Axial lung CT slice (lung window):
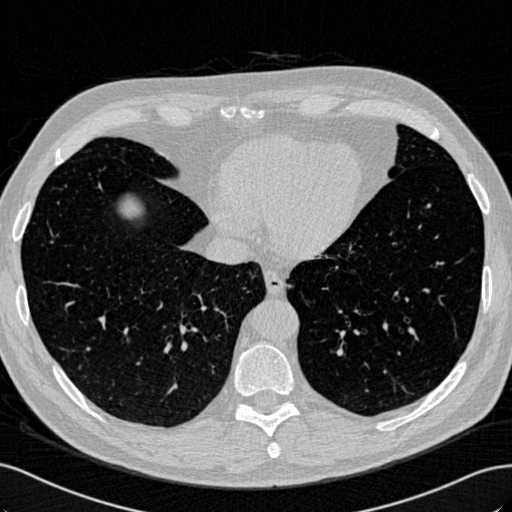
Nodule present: no